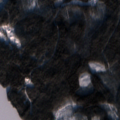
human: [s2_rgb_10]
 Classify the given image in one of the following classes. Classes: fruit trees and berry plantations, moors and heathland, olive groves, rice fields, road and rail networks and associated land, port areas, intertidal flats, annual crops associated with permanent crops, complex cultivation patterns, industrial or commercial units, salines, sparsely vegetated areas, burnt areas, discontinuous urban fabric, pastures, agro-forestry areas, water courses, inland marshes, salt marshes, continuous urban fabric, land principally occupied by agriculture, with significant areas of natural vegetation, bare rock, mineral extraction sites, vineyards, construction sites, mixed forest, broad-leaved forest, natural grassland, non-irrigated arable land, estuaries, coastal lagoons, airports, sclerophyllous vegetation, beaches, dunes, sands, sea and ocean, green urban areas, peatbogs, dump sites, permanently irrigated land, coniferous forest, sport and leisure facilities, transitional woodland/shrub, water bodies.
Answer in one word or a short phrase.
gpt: coniferous forest, water bodies